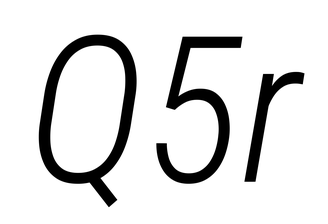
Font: Roboto-Italic_Condensed_Light_Italic